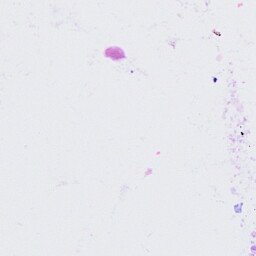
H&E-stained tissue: Cervix